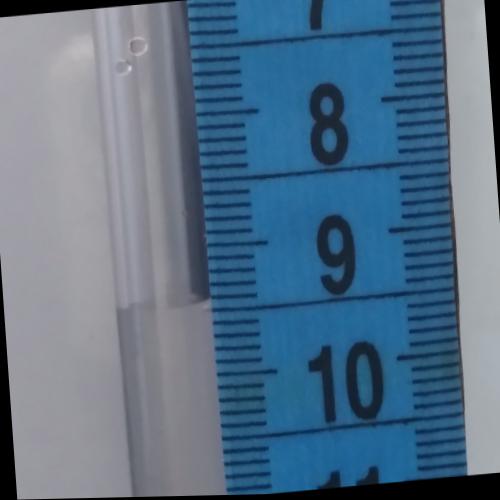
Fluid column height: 9.4 cm